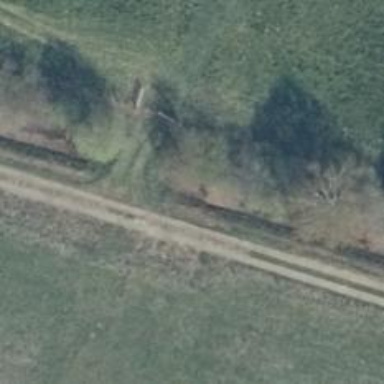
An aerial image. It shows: Row of deciduous broadleaved trees.